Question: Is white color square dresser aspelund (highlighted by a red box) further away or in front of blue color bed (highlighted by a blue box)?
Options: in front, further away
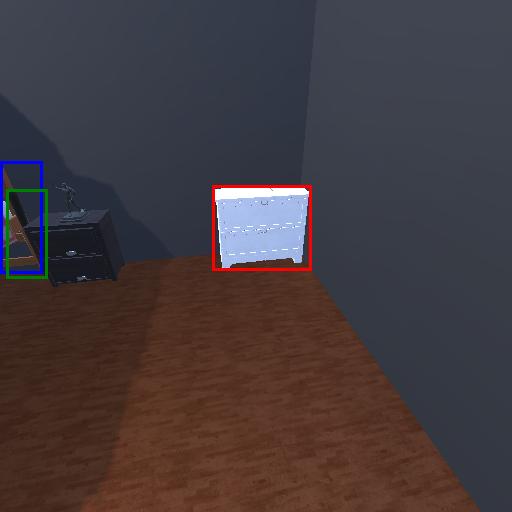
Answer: in front